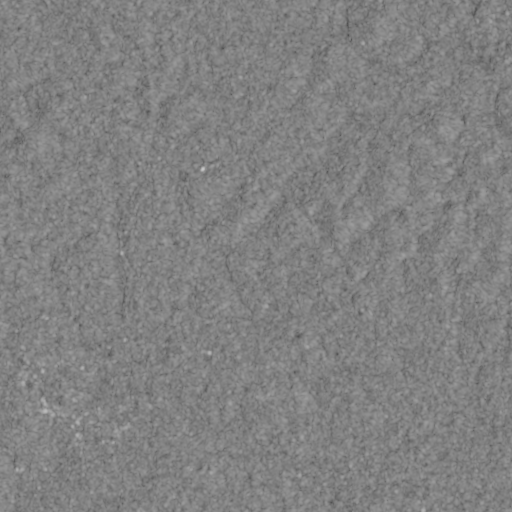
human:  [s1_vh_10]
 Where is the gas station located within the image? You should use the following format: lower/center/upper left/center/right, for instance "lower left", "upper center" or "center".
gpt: The gas station is located in the lower of the image.
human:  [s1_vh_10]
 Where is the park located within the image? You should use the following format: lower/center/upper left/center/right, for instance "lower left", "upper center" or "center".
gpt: The park is located in the lower left of the image.
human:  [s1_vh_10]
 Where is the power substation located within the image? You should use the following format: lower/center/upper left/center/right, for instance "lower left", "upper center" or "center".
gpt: The power substation is located in the lower center of the image.
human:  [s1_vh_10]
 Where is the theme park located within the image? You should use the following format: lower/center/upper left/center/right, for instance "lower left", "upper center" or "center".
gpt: The theme park is located in the lower center of the image.
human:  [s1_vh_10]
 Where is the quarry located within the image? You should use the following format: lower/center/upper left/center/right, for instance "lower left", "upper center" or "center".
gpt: There is no quarry in the image.

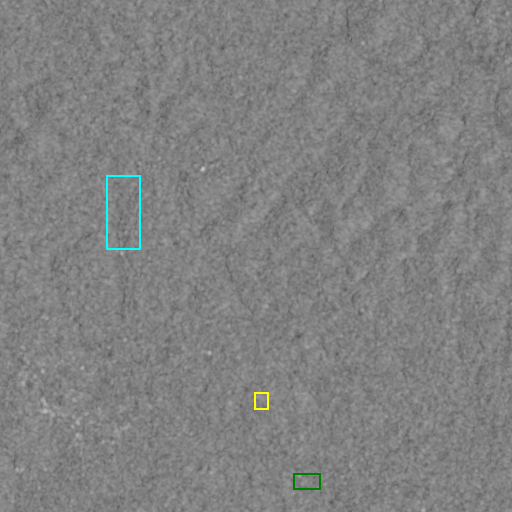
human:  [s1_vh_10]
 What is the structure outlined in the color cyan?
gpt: The structure outlined in cyan is a crop field.
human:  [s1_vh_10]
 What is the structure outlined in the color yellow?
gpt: The structure outlined in yellow is a power substation.
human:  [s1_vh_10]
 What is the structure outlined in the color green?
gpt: The structure outlined in green is a theme park.
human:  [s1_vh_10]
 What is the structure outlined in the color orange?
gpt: There is no orange outline.